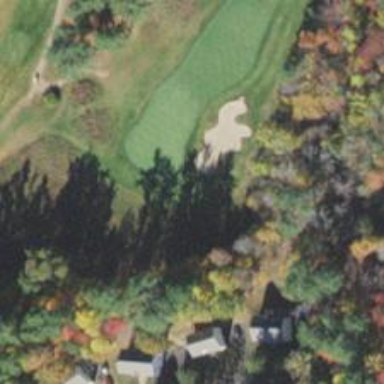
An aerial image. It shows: View of golf hole.